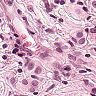
Metastatic tissue present: yes